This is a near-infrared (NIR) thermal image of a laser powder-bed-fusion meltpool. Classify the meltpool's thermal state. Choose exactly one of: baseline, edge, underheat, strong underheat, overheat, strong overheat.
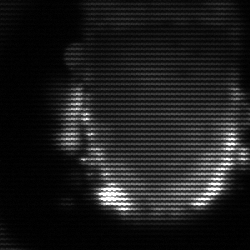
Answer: baseline